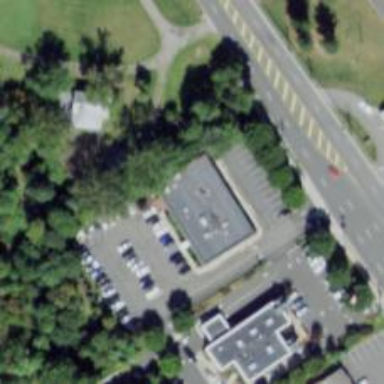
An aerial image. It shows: Veterinary facility.